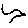
Label: bird